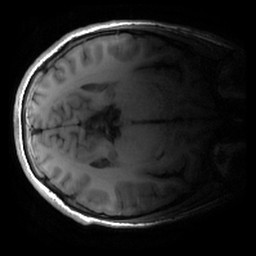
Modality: T1w
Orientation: axial